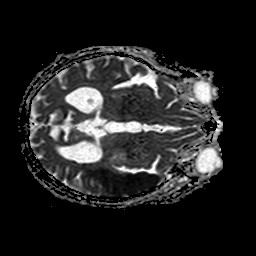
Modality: ADC
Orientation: axial
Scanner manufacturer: philips
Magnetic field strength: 1.5 T
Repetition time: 3.689 s
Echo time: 0.09411 s